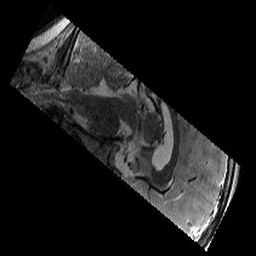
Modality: T2w
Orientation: sagittal
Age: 10
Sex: male
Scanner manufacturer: siemens
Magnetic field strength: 3 T
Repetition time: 9.23 s
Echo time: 0.067 s